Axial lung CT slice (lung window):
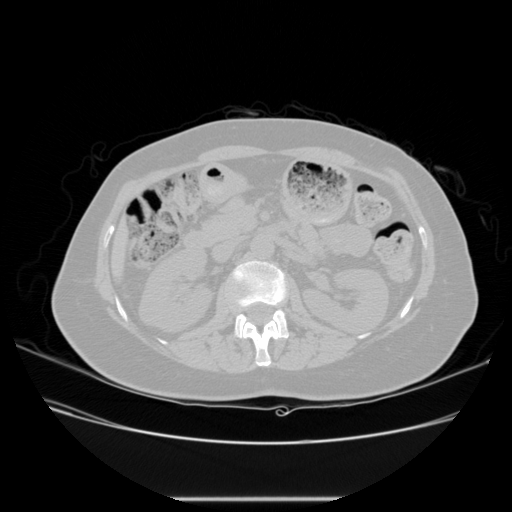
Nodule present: no